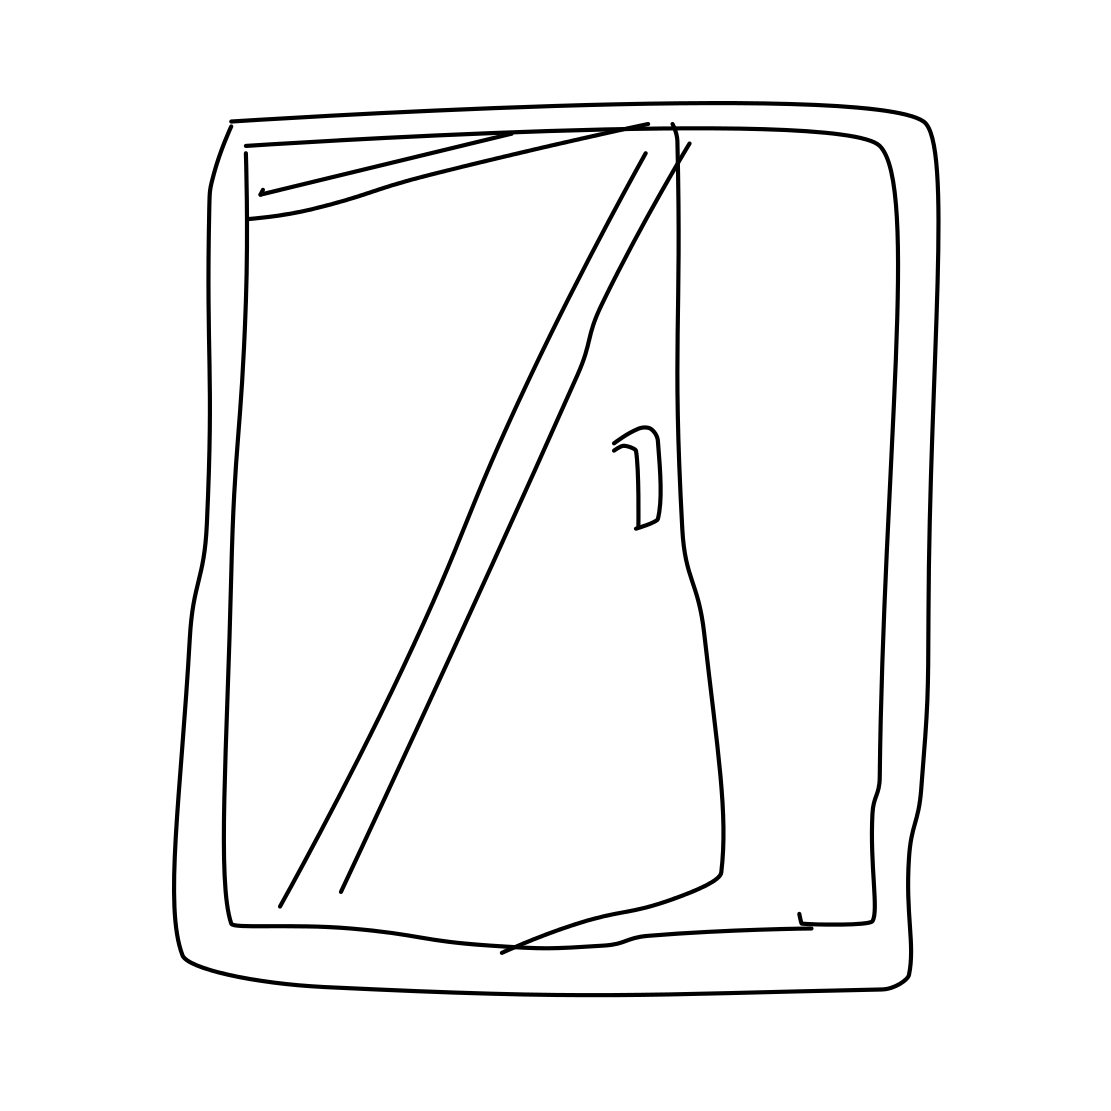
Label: door